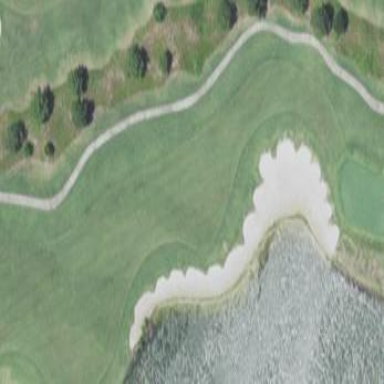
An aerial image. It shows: Golf fairway in the image.